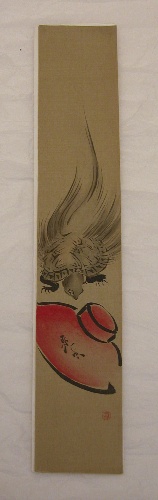
Artist: Shibata Zeshin
Artist bio: Japanese, 1807–1891
Date: 19th century
Object type: Painting
Classification: Paintings
Medium: Painting; ink and color on paper (tanzaku)
Culture: Japan
Dimensions: 14 3/4 x 2 3/8 in. (37.5 x 6 cm)
Department: Asian Art
Credit line: Funds from various donors, by exchange, 1956
Accession year: 1956
Repository: Metropolitan Museum of Art, New York, NY
Tags: Animals